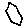
Label: hexagon